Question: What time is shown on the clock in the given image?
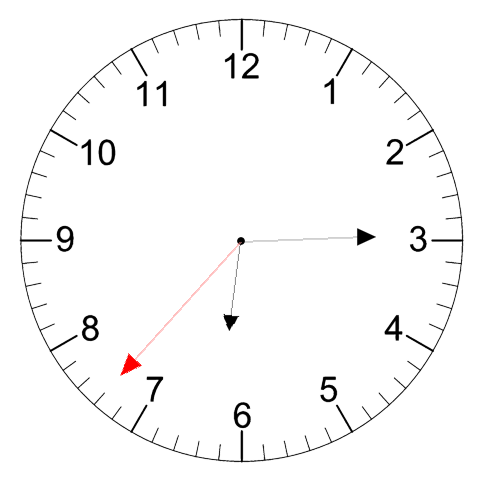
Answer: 06:14:37